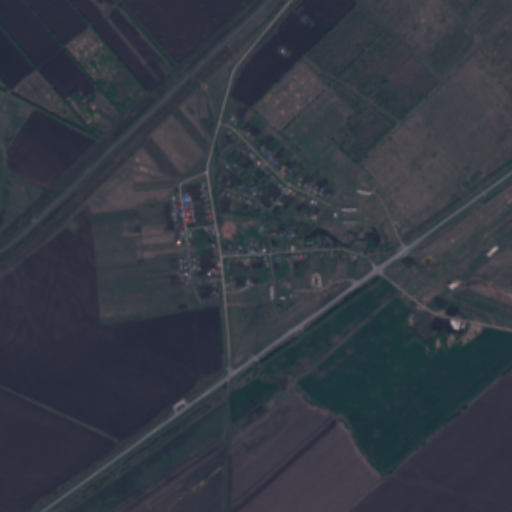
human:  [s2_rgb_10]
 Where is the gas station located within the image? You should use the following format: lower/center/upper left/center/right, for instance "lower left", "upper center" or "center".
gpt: The gas station is located in the lower center of the image.
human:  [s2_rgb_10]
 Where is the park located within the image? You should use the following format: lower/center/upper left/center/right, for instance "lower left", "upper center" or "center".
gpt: The park is located in the center of the image.
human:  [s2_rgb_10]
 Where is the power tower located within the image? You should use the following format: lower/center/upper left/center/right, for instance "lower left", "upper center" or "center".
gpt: There is no power tower in the image.